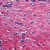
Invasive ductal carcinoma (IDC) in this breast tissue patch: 0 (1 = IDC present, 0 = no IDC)